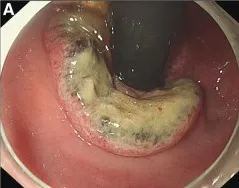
Primary anal canal lymphoma successfully treated with R-CHOP chemotherapy. (A) An ulcerative fungating mass covered with dirty exudate on the rectum and anus, which was observed at diagnosis.
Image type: endoscopy (gi_endoscopy)